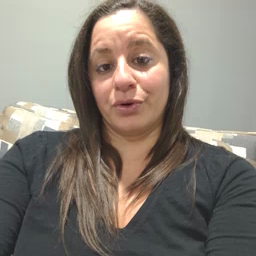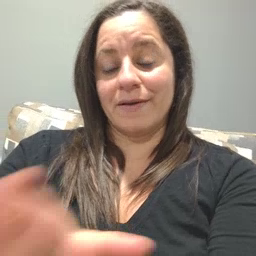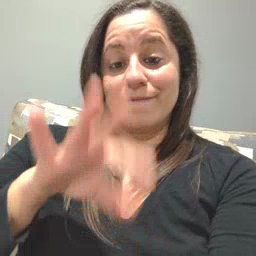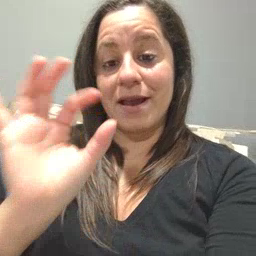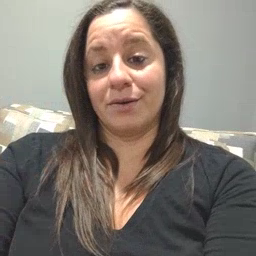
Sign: find